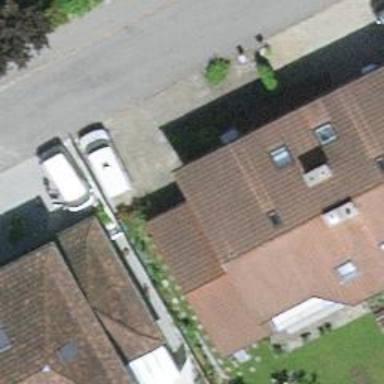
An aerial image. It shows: Garage building.